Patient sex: M
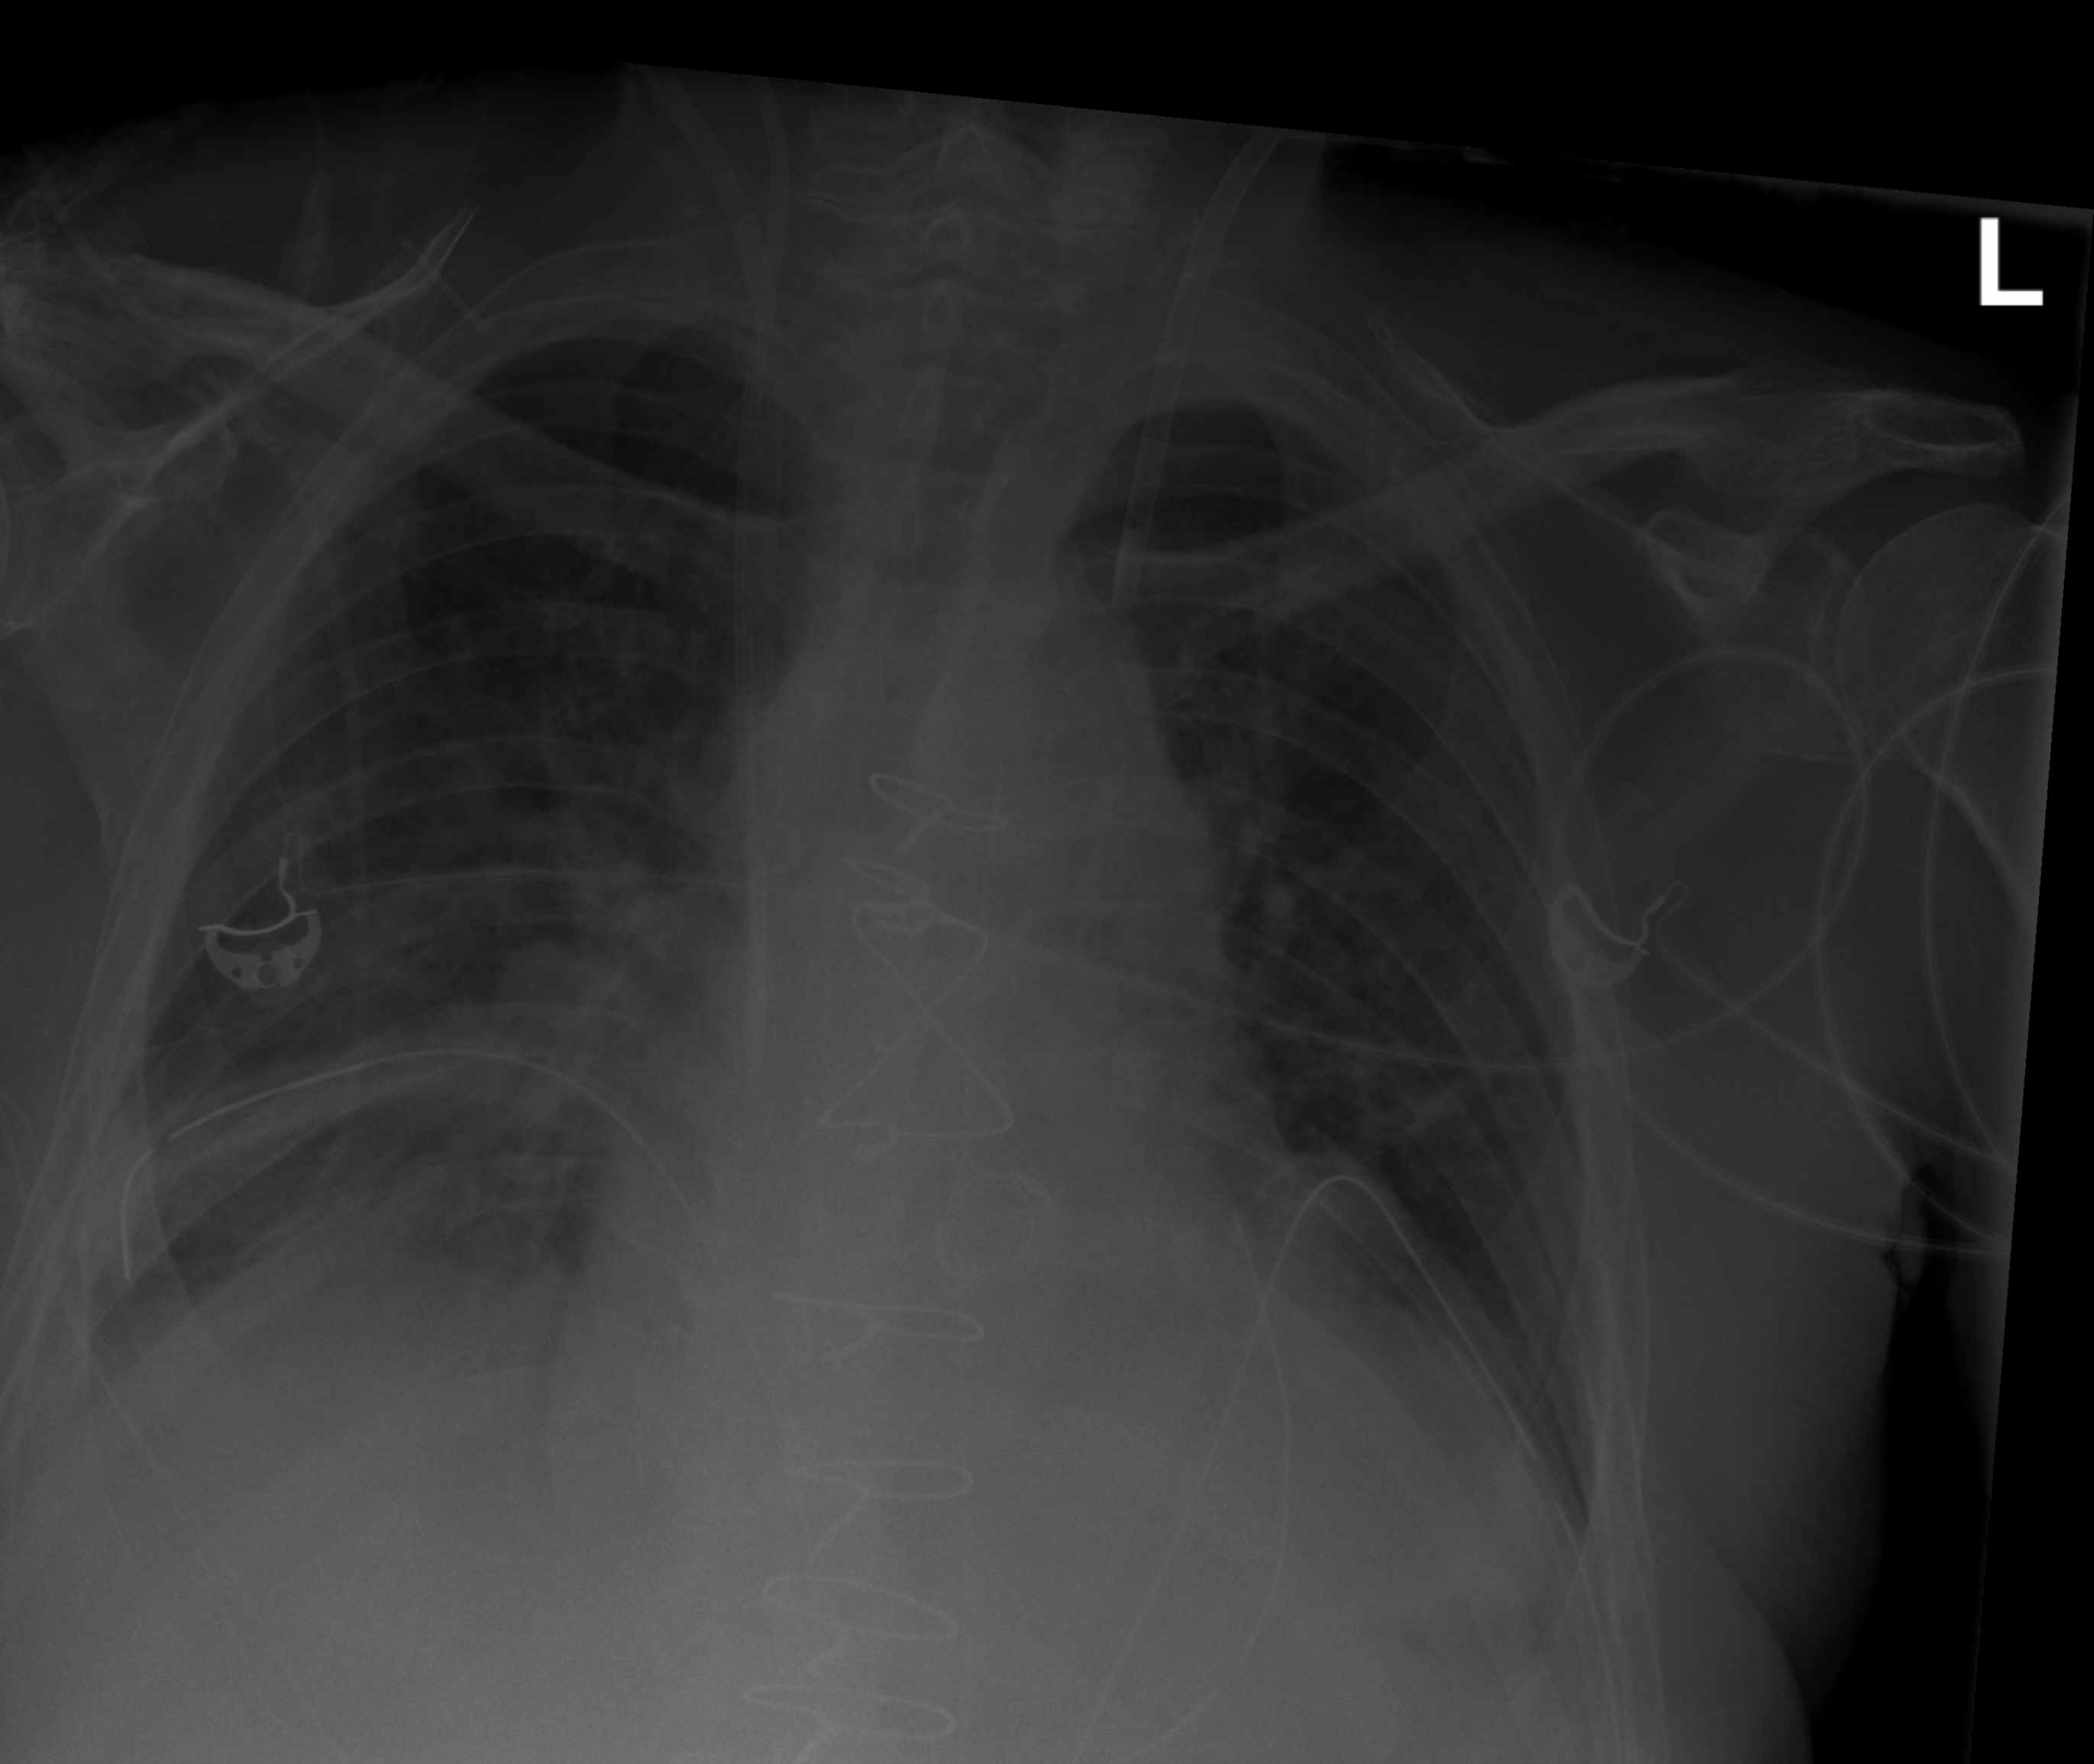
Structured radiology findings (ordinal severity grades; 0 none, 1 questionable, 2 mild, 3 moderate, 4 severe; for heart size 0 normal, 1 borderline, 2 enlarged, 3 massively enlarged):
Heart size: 2
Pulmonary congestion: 2
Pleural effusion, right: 2
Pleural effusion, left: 2
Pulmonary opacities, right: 2
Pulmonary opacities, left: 0
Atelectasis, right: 3
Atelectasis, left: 2